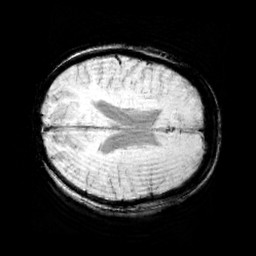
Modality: minIP
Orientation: axial
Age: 11
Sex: male
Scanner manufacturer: siemens
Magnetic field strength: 3 T
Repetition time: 0.027 s
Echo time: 0.02 s